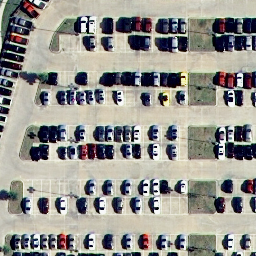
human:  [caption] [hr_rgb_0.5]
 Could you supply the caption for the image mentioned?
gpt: It is a parking lot with many cars parked scatteredly and some parking spots are free .

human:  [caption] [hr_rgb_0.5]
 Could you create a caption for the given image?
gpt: Lots of cars parked in the parking lot .

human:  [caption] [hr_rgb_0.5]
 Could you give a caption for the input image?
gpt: Many cars parked scatteredly with some empty parking spaces in the parking lot .

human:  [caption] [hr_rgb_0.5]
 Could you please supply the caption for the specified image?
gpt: Lots of cars parked scatteredly in the parking lot .

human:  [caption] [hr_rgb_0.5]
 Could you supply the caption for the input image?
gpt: Many cars parked scatteredly with some free parking spots in the parking lot .